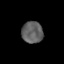
Tissue: prostate
Cell type: Endothelial cells
Senescence score: 0.7374
Nuclear area (px): 451
Mean DAPI intensity: 96.401